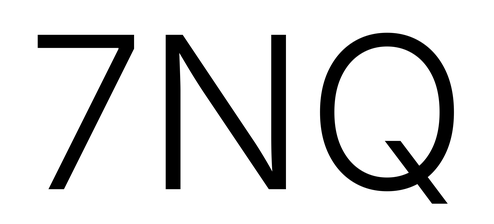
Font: Inter_Light